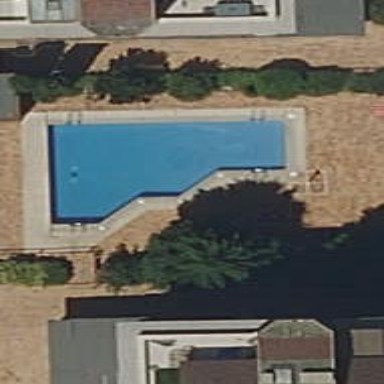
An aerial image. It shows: Swimming pool located in leisure land.